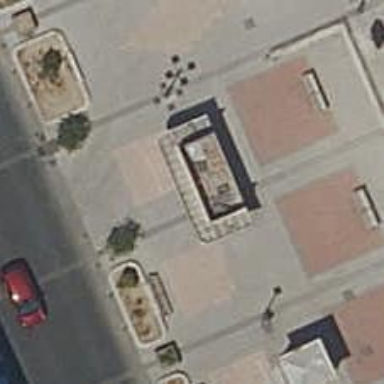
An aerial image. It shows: Subway entrance.